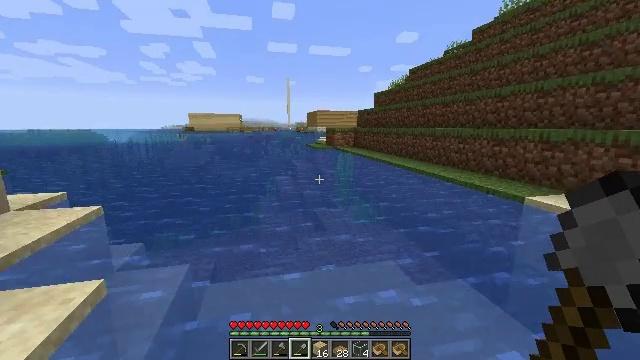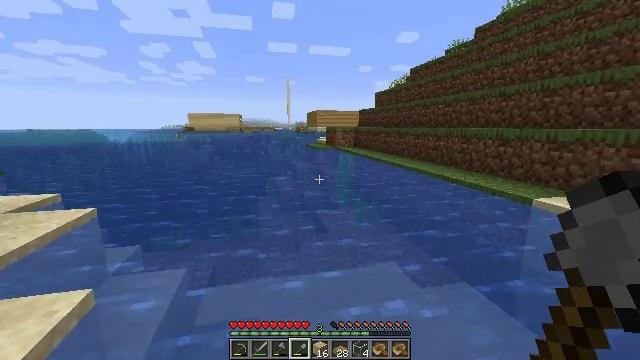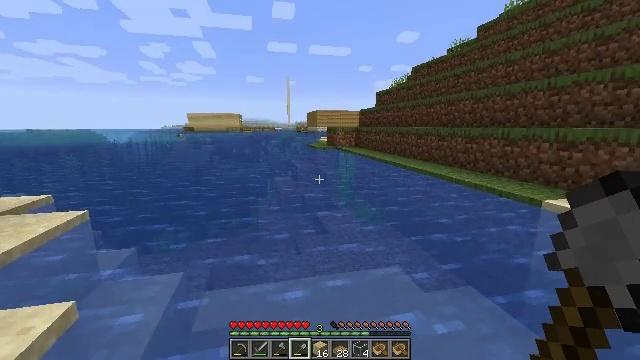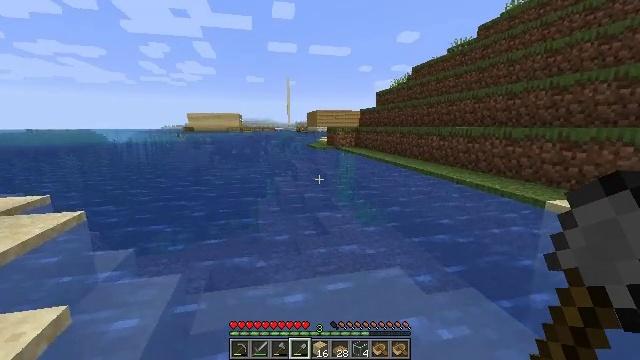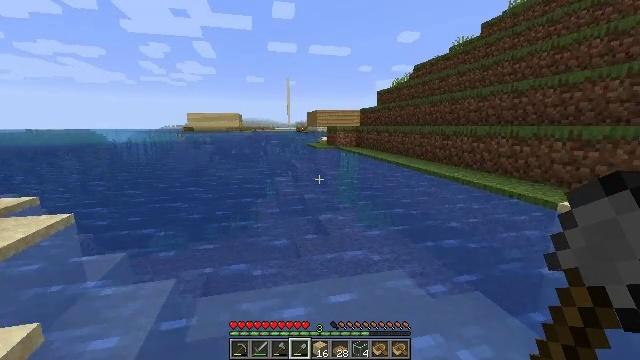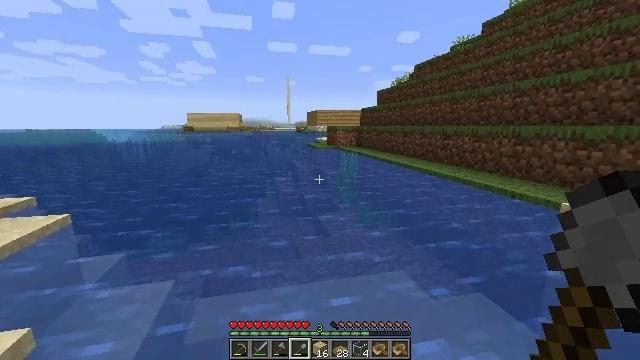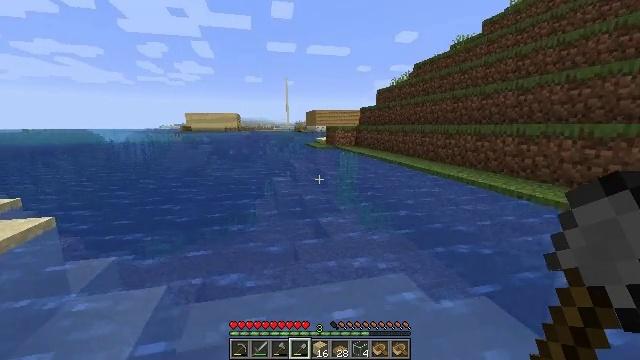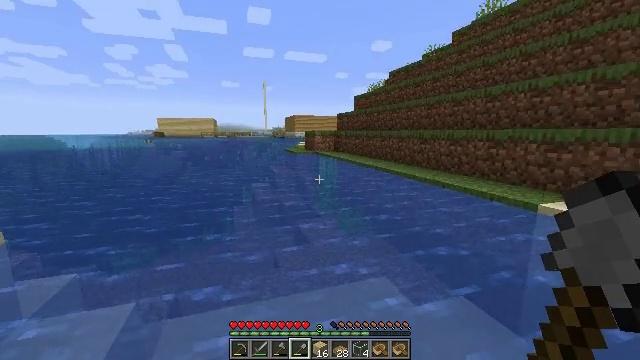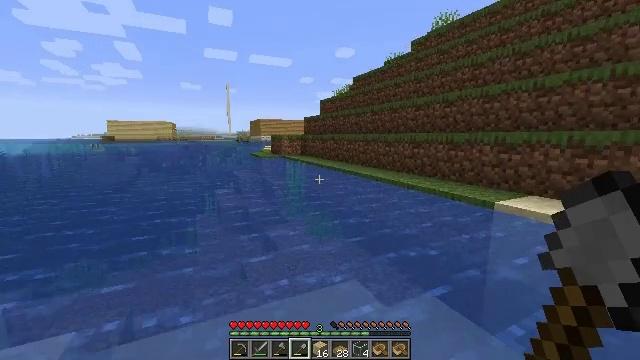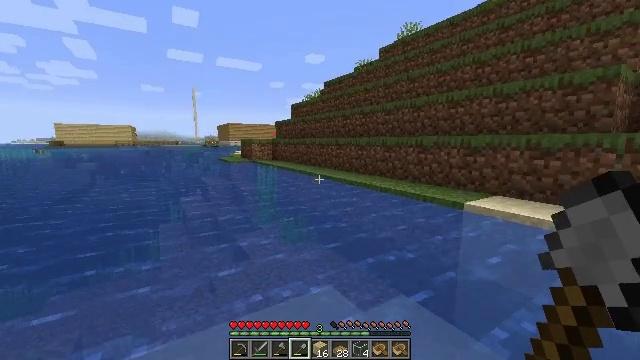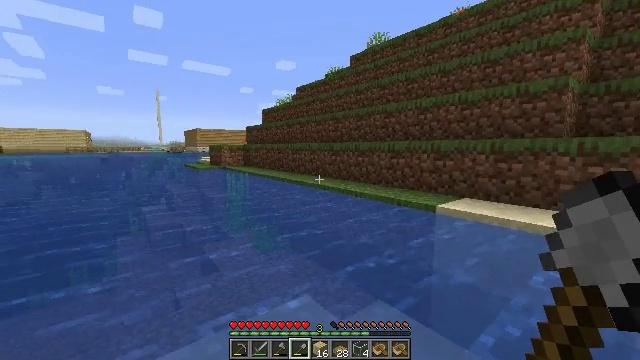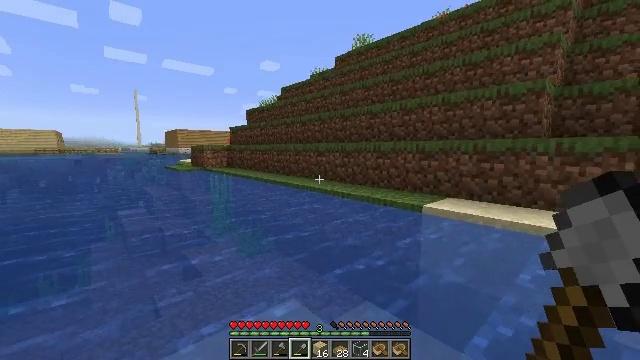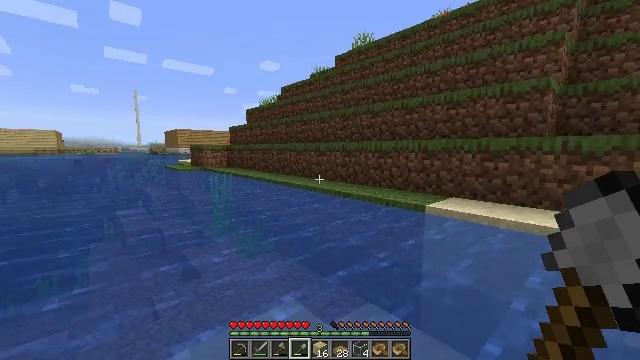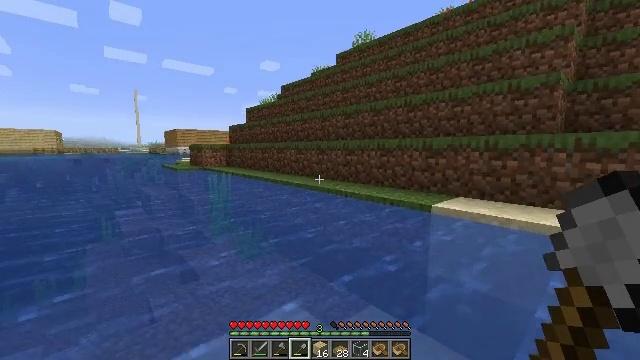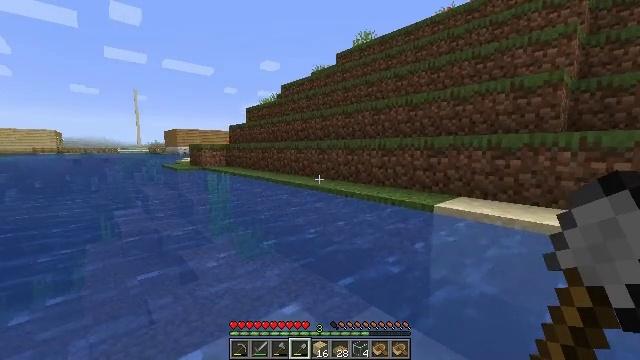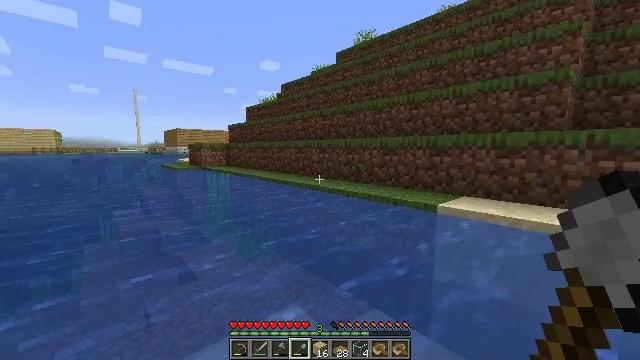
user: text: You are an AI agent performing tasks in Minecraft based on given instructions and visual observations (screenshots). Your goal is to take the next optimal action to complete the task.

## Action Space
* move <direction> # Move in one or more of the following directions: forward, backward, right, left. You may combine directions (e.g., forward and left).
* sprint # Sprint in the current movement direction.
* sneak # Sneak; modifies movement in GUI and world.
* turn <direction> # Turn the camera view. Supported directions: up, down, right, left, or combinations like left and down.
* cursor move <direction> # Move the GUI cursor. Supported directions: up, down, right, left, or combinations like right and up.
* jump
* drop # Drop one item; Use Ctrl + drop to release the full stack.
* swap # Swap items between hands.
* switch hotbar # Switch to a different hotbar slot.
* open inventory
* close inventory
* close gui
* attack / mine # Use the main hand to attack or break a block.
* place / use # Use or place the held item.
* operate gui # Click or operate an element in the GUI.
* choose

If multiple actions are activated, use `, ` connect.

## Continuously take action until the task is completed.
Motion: motion action
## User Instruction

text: Retrieve oak planks from the wooden block.
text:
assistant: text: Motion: move forward, sprint
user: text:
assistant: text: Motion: move forward, sprint
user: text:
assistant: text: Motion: move forward, sprint
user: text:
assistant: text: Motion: move forward, sprint
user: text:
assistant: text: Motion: move forward, sprint
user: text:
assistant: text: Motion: move forward, sprint
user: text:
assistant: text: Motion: move forward, sprint, turn right and up
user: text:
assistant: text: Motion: move forward, sprint, turn right
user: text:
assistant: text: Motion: move forward, sprint, turn right and up
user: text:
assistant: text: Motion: move forward, sprint, turn right and up
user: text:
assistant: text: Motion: move forward, sprint, turn right
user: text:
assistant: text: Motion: move forward, sprint
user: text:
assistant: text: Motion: move forward, sprint
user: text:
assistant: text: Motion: move forward, sprint
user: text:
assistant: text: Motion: move forward, sprint
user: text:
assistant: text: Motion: move forward, sprint
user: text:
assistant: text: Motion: move forward, sprint
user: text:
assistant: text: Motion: move forward, sprint
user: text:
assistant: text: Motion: move forward, sprint
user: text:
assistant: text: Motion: move forward, sprint
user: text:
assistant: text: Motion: move forward, sprint
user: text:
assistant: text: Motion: move forward, sprint
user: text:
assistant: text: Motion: move forward, sprint
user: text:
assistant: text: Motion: move forward, sprint
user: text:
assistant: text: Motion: move forward, sprint
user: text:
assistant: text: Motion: move forward, sprint
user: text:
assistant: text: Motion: move forward, sprint
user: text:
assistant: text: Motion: move forward, sprint
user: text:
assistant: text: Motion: move forward, sprint, turn left
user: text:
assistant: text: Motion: move forward, sprint, turn left